Question: I used the convexHull algorithm to find the contour for some... irregular shape. It is not good enough though...
Quite possibly because I can't guarantee that the shape I have is convex...
I have a set of rectangles, and I would like to be able to get all points on the outside of the contour - but not throw any of the contour points out.

The convex hull algorithm works great - but it works like the example on the right, so I lose some information on the contours.
I want something that works closer to the version on the left, preserving the outside corners, and only eliminating the points inside...
Is there such an algorithm ?
Or, is there any way to break a shape (polygon) like this into convex shapes, so the convex hull algorithm can process it properly ?
From link to link, I have been trying to figure out how to set up some sort of algorithm, like Hertel-Mehlhorn Algorithm - but I don't know what use intersecting lines would do in this situation...
Thank you for any suggestion.
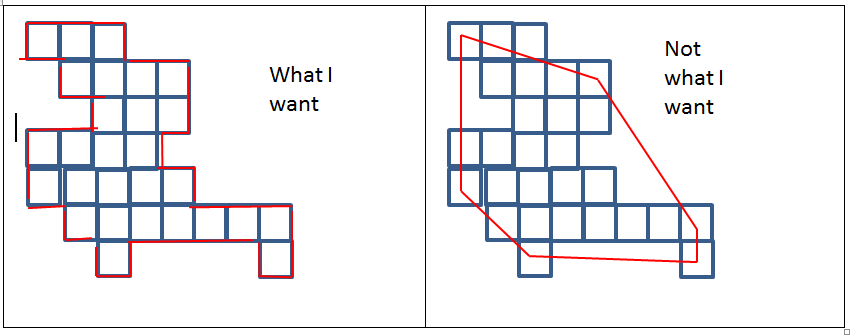
Answer: If your non-convex polygon is as you've shown it (i.e. the union of a set of quadrilateral elements) all you have to do is find the edges of the quadrilaterals that lie on the boundary.
This can be achieved by noting that these "external" edges only appear in one element, while the "internal" edges are common to two adjacent elements. This implies the following simple algorithm:
'''
edge_list = {}
for (i = all elements in mesh)
for (j = all edges in element(i))
edge_list <- push jth edge of ith element
endfor
endfor
edge_list <- sort
edge_list <- remove_duplicates
'''
The remaining unique edges form the external contour of your polygon. This simple algorithm runs in 'O(N*log(N))' time.
You can improve the complexity by making use of a suitable hash table for the edge comparisons, reducing the complexity to 'O(N)'.